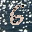
Label: 6